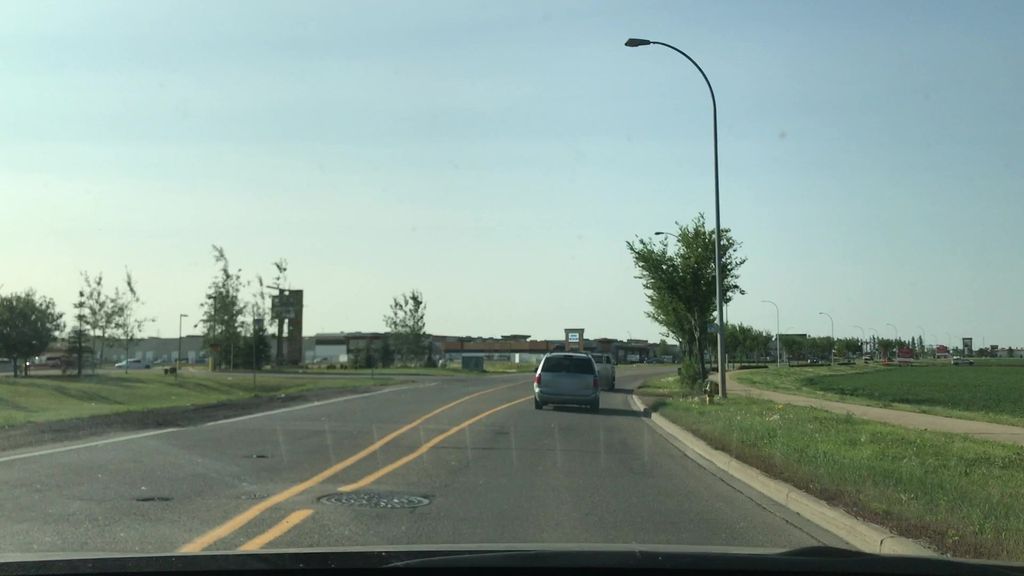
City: edmonton